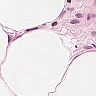
Metastatic tissue present: no